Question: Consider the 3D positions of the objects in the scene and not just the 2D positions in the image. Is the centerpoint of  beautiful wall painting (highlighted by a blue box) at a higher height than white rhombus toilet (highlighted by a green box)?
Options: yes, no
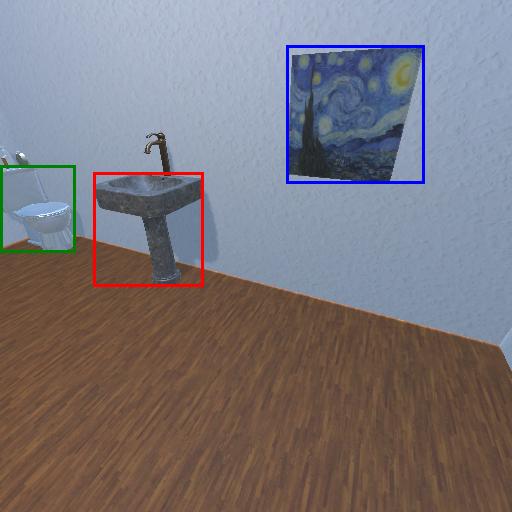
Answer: yes